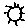
Label: sun